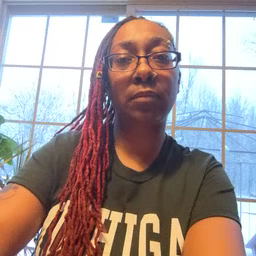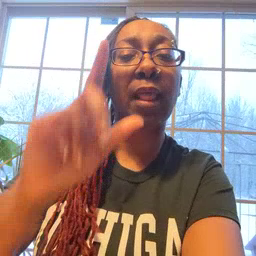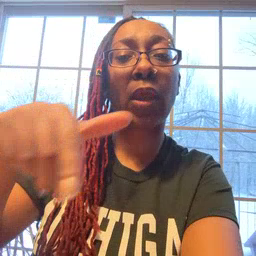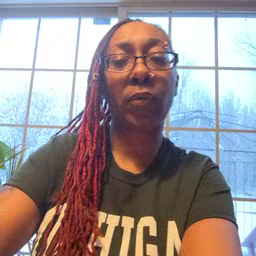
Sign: later